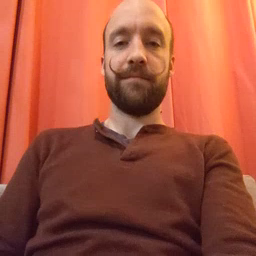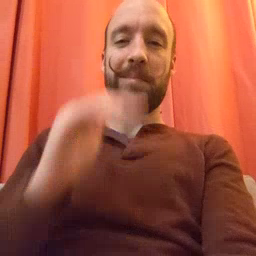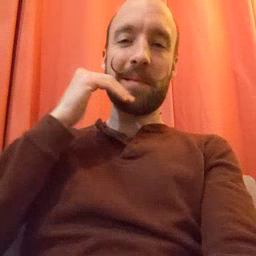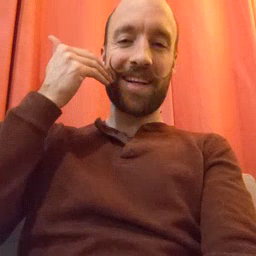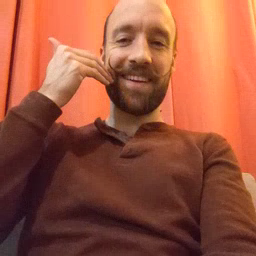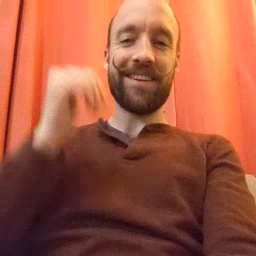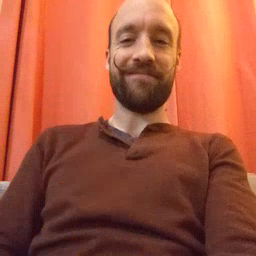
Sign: smile